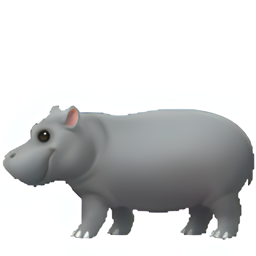
Name: hippopotamus
Emoji: 🦛
Group: Animals & Nature
Sub-group: animal-mammal